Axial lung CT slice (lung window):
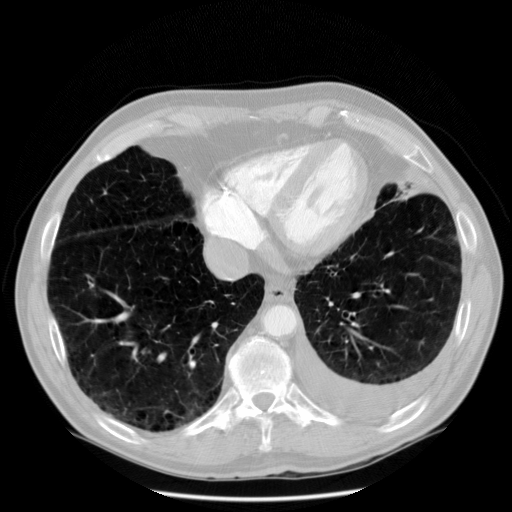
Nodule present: no